Question: I have got a table called raw_data with colums as shown in the picture.
I would like to find max value of column "temp_out" between given times, get that max value and time when there was max value.
My code is:
'''
SELECT time, temp_out AS temp_out_max
FROM raw_data
WHERE temp_out = (SELECT MAX(temp_out)
FROM raw_data
WHERE time BETWEEN '$time_yesterday' AND '$time_yesterday_2'
)
'''
It finds max value between given times, however it doesnt return time which matches max value between given times.
Whats wrong? I tried everything... Thank you in advance for your reply.
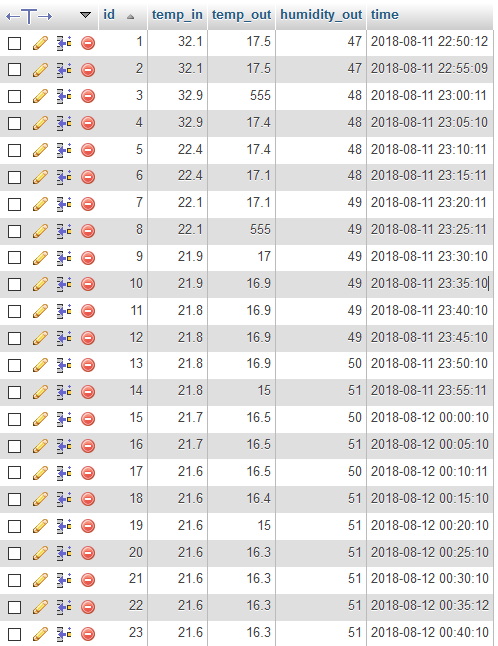
Answer: You need the time constraint on the outer query, too:
'''
SELECT time
, temp_out AS temp_out_max
FROM raw_data
WHERE temp_out = (
SELECT MAX(temp_out)
FROM raw_data
WHERE time BETWEEN '$time_yesterday' AND '$time_yesterday_2'
)
-- Add this line:
AND time BETWEEN '$time_yesterday' AND '$time_yesterday_2';
'''